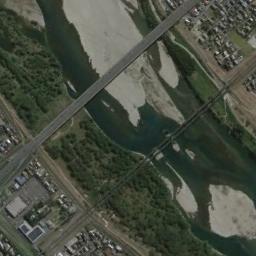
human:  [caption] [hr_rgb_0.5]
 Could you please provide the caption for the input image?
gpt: A bridge built on a dark green river and the flood bed of the river and some buildings arranged neatly on both sides of the river .

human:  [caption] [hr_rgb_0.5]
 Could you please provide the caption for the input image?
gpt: A bridge connects the land on both sides of the turquoise water, And there are many buildings on the land .

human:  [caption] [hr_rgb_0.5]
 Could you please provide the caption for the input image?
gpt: There is a bridge over the river with some buildings and trees beside .

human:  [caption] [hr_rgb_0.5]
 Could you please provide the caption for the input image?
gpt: The bridge is bi-directional, And the water under the bridge appears dark blue .

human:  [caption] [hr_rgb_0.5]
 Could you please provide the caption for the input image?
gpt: Many green plants are under the bridge .